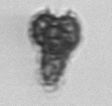
Label: Syracosphaera_pulchra